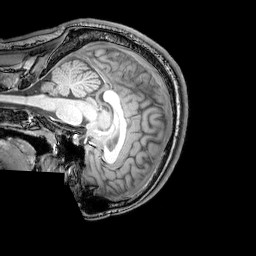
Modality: T1w
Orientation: sagittal
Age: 22
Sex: male
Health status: healthy
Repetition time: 0.081 s
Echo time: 0.037 s